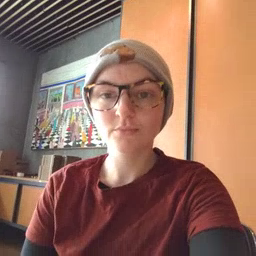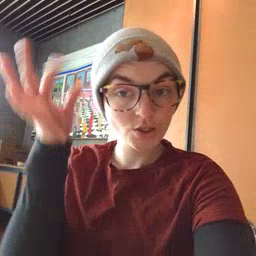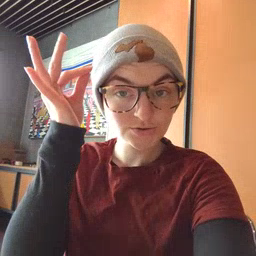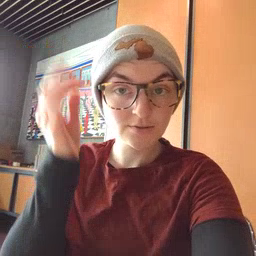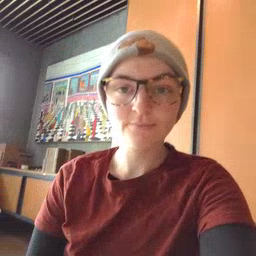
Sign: hair